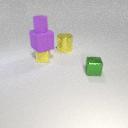
large yellow metal cylinder behind small yellow rubber cube